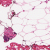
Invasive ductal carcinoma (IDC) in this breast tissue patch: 0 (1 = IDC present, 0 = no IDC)